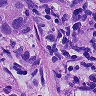
Metastatic tissue present: yes